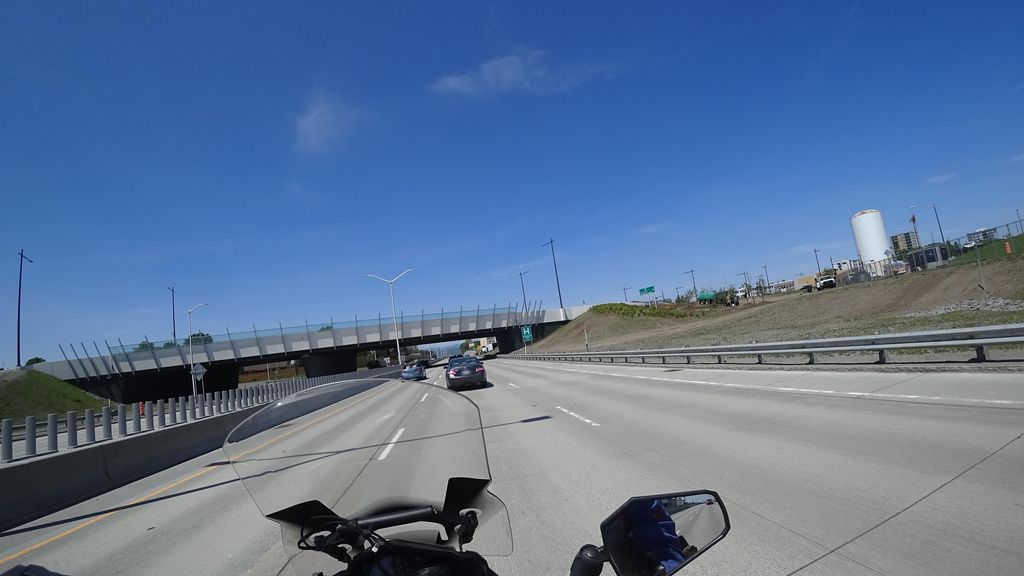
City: quebec_city